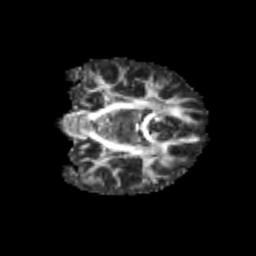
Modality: FA
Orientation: coronal
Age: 12
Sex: female
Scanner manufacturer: siemens
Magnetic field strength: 3 T
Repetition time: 3.8 s
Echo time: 0.07 s